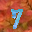
Label: 7